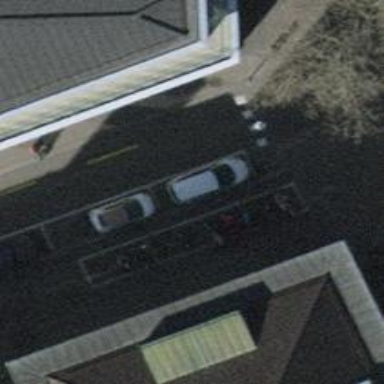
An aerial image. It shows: Bicycle parking area with stands available.